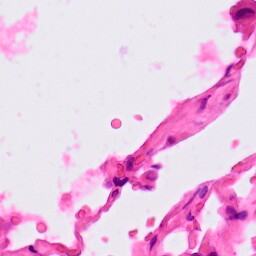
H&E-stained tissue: Lung